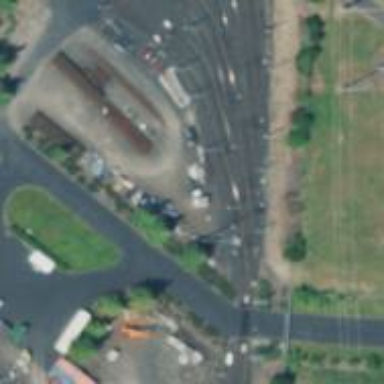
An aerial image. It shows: Light rail service yard with electrified contact lines.